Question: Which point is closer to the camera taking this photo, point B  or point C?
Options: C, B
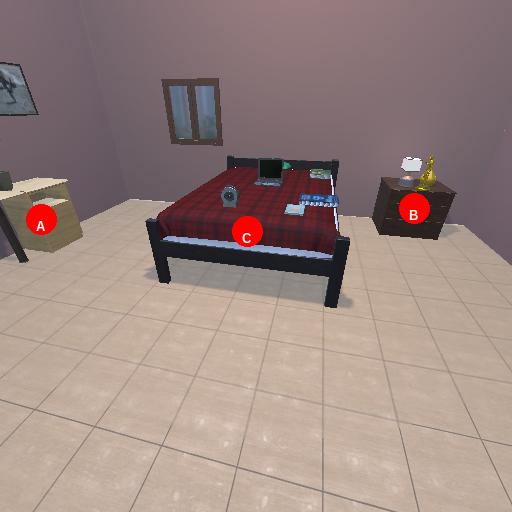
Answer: C